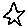
Label: star